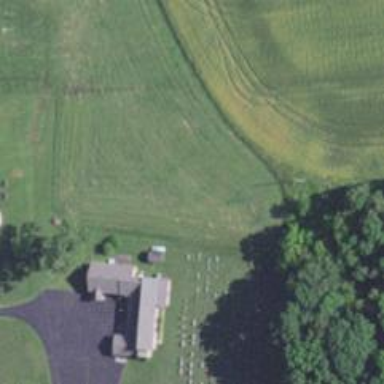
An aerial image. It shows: Cemetery.